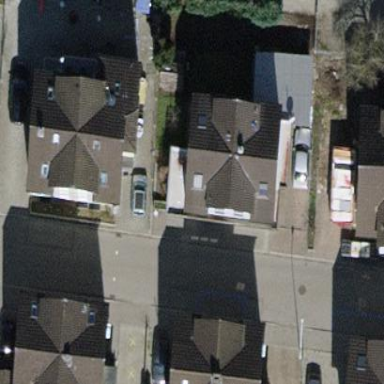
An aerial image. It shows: Detached building with gabled roof.